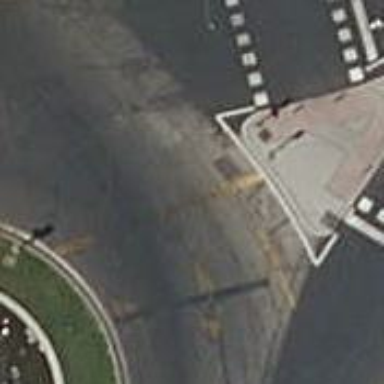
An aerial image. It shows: Road with traffic signals.